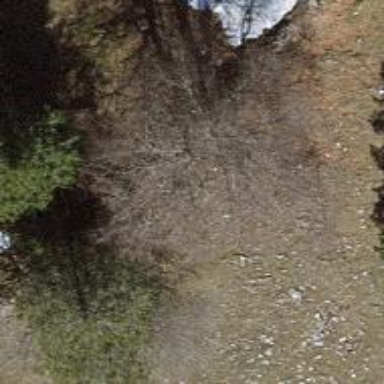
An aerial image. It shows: Beautiful tree in nature.